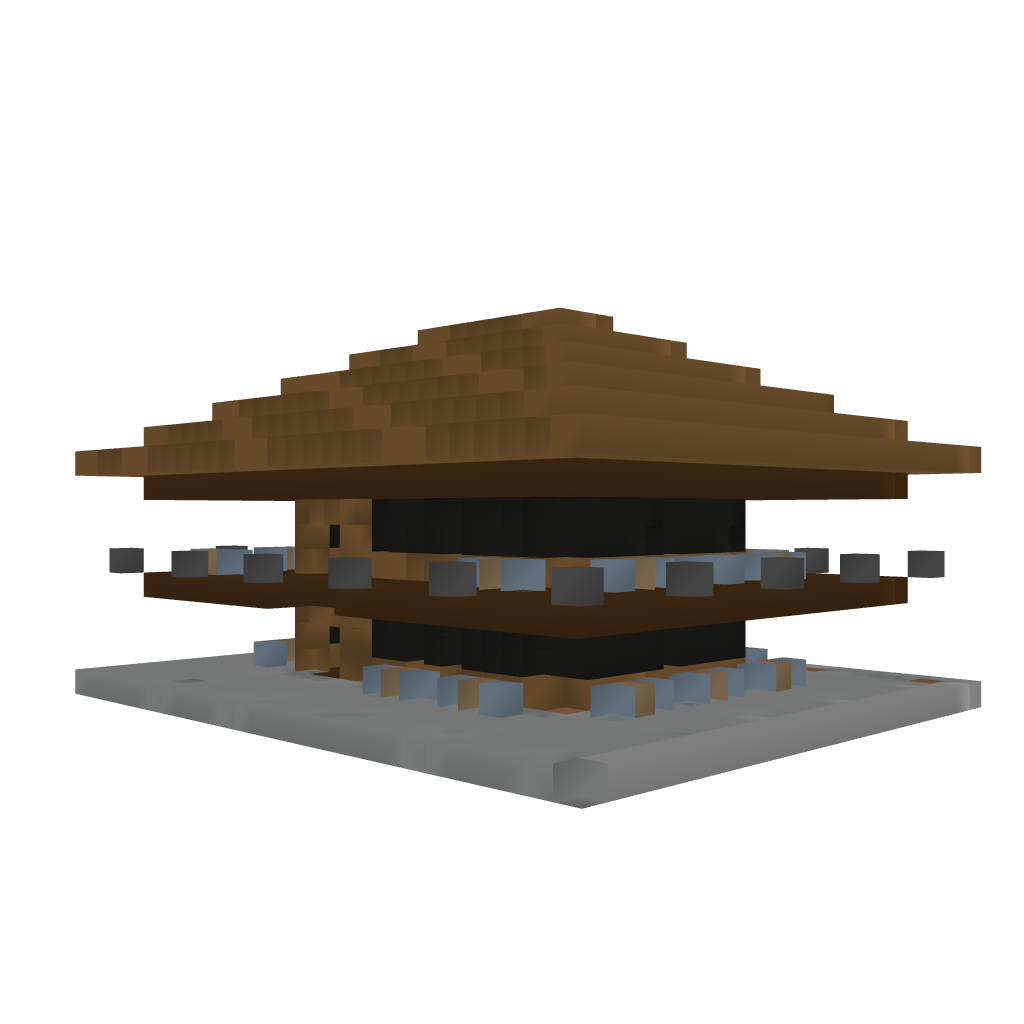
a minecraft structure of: Bar &amp; Restaurant By: jjcash